Question: below is my memory leakeage . i cant identify were its leaking but 6 leakage is there. ( in image lefthand side bottom u een this grouping column). problem is my sytem libraries or something else.

i already wasted 2 days so only am asking here. help in this.
Were is leakege?
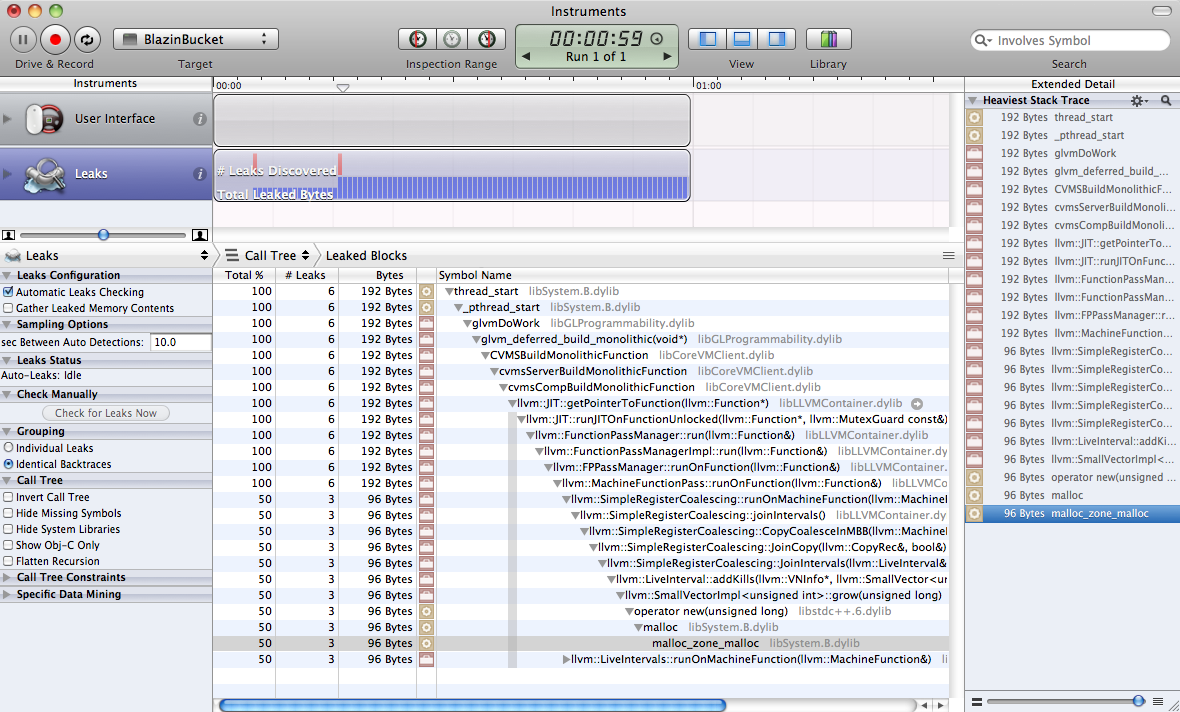
Answer: As far as I can gather from the image, there seems to be some kind of background thread running constantly...be it a system library or some object which is not properly released. Such issues really are a bottleneck in development. It becomes really complex to find out the exact point where the leak is occurring.
Build and Analise is a good option, since it will give you a proper path as to where and why the leak is occurring!!
Best of luck!!